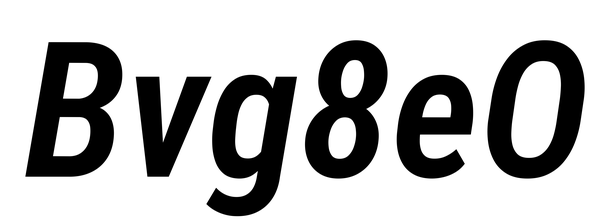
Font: Roboto-Italic_Condensed_SemiBold_Italic